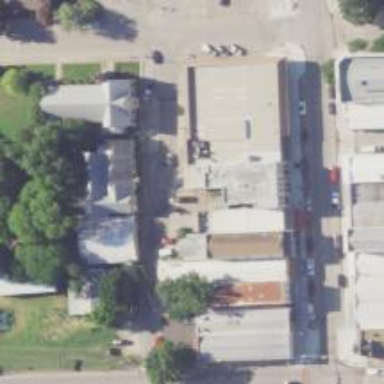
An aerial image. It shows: Alley classified as service road.